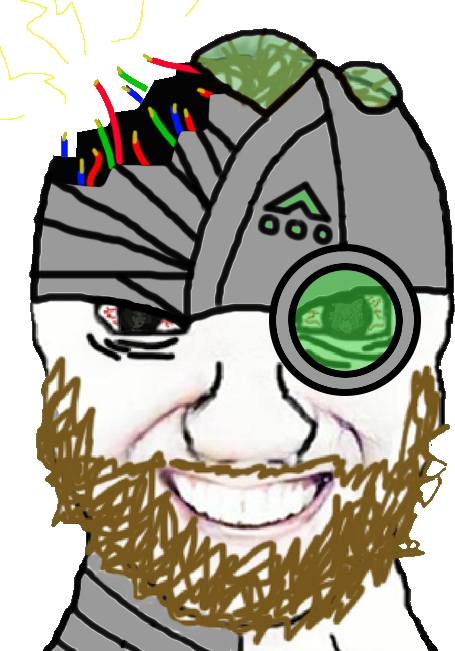
Label: 5_Coomer